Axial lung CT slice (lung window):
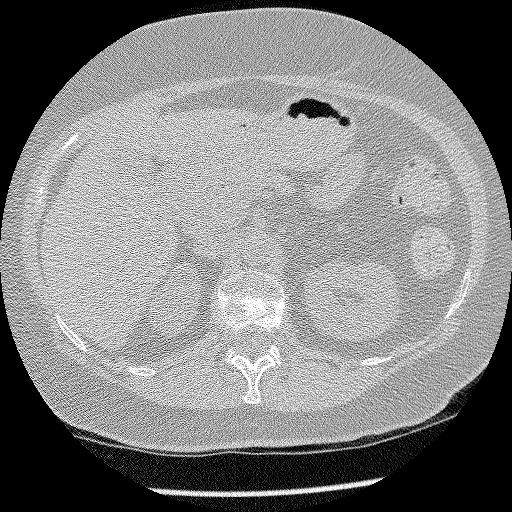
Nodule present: no